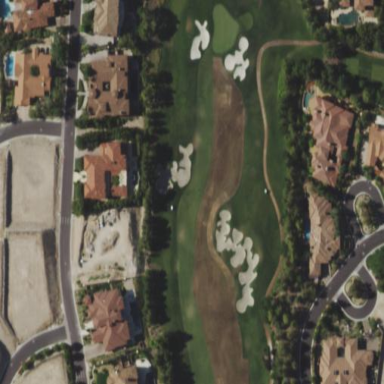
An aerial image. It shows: Area of rough grass used for golf.